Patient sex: F
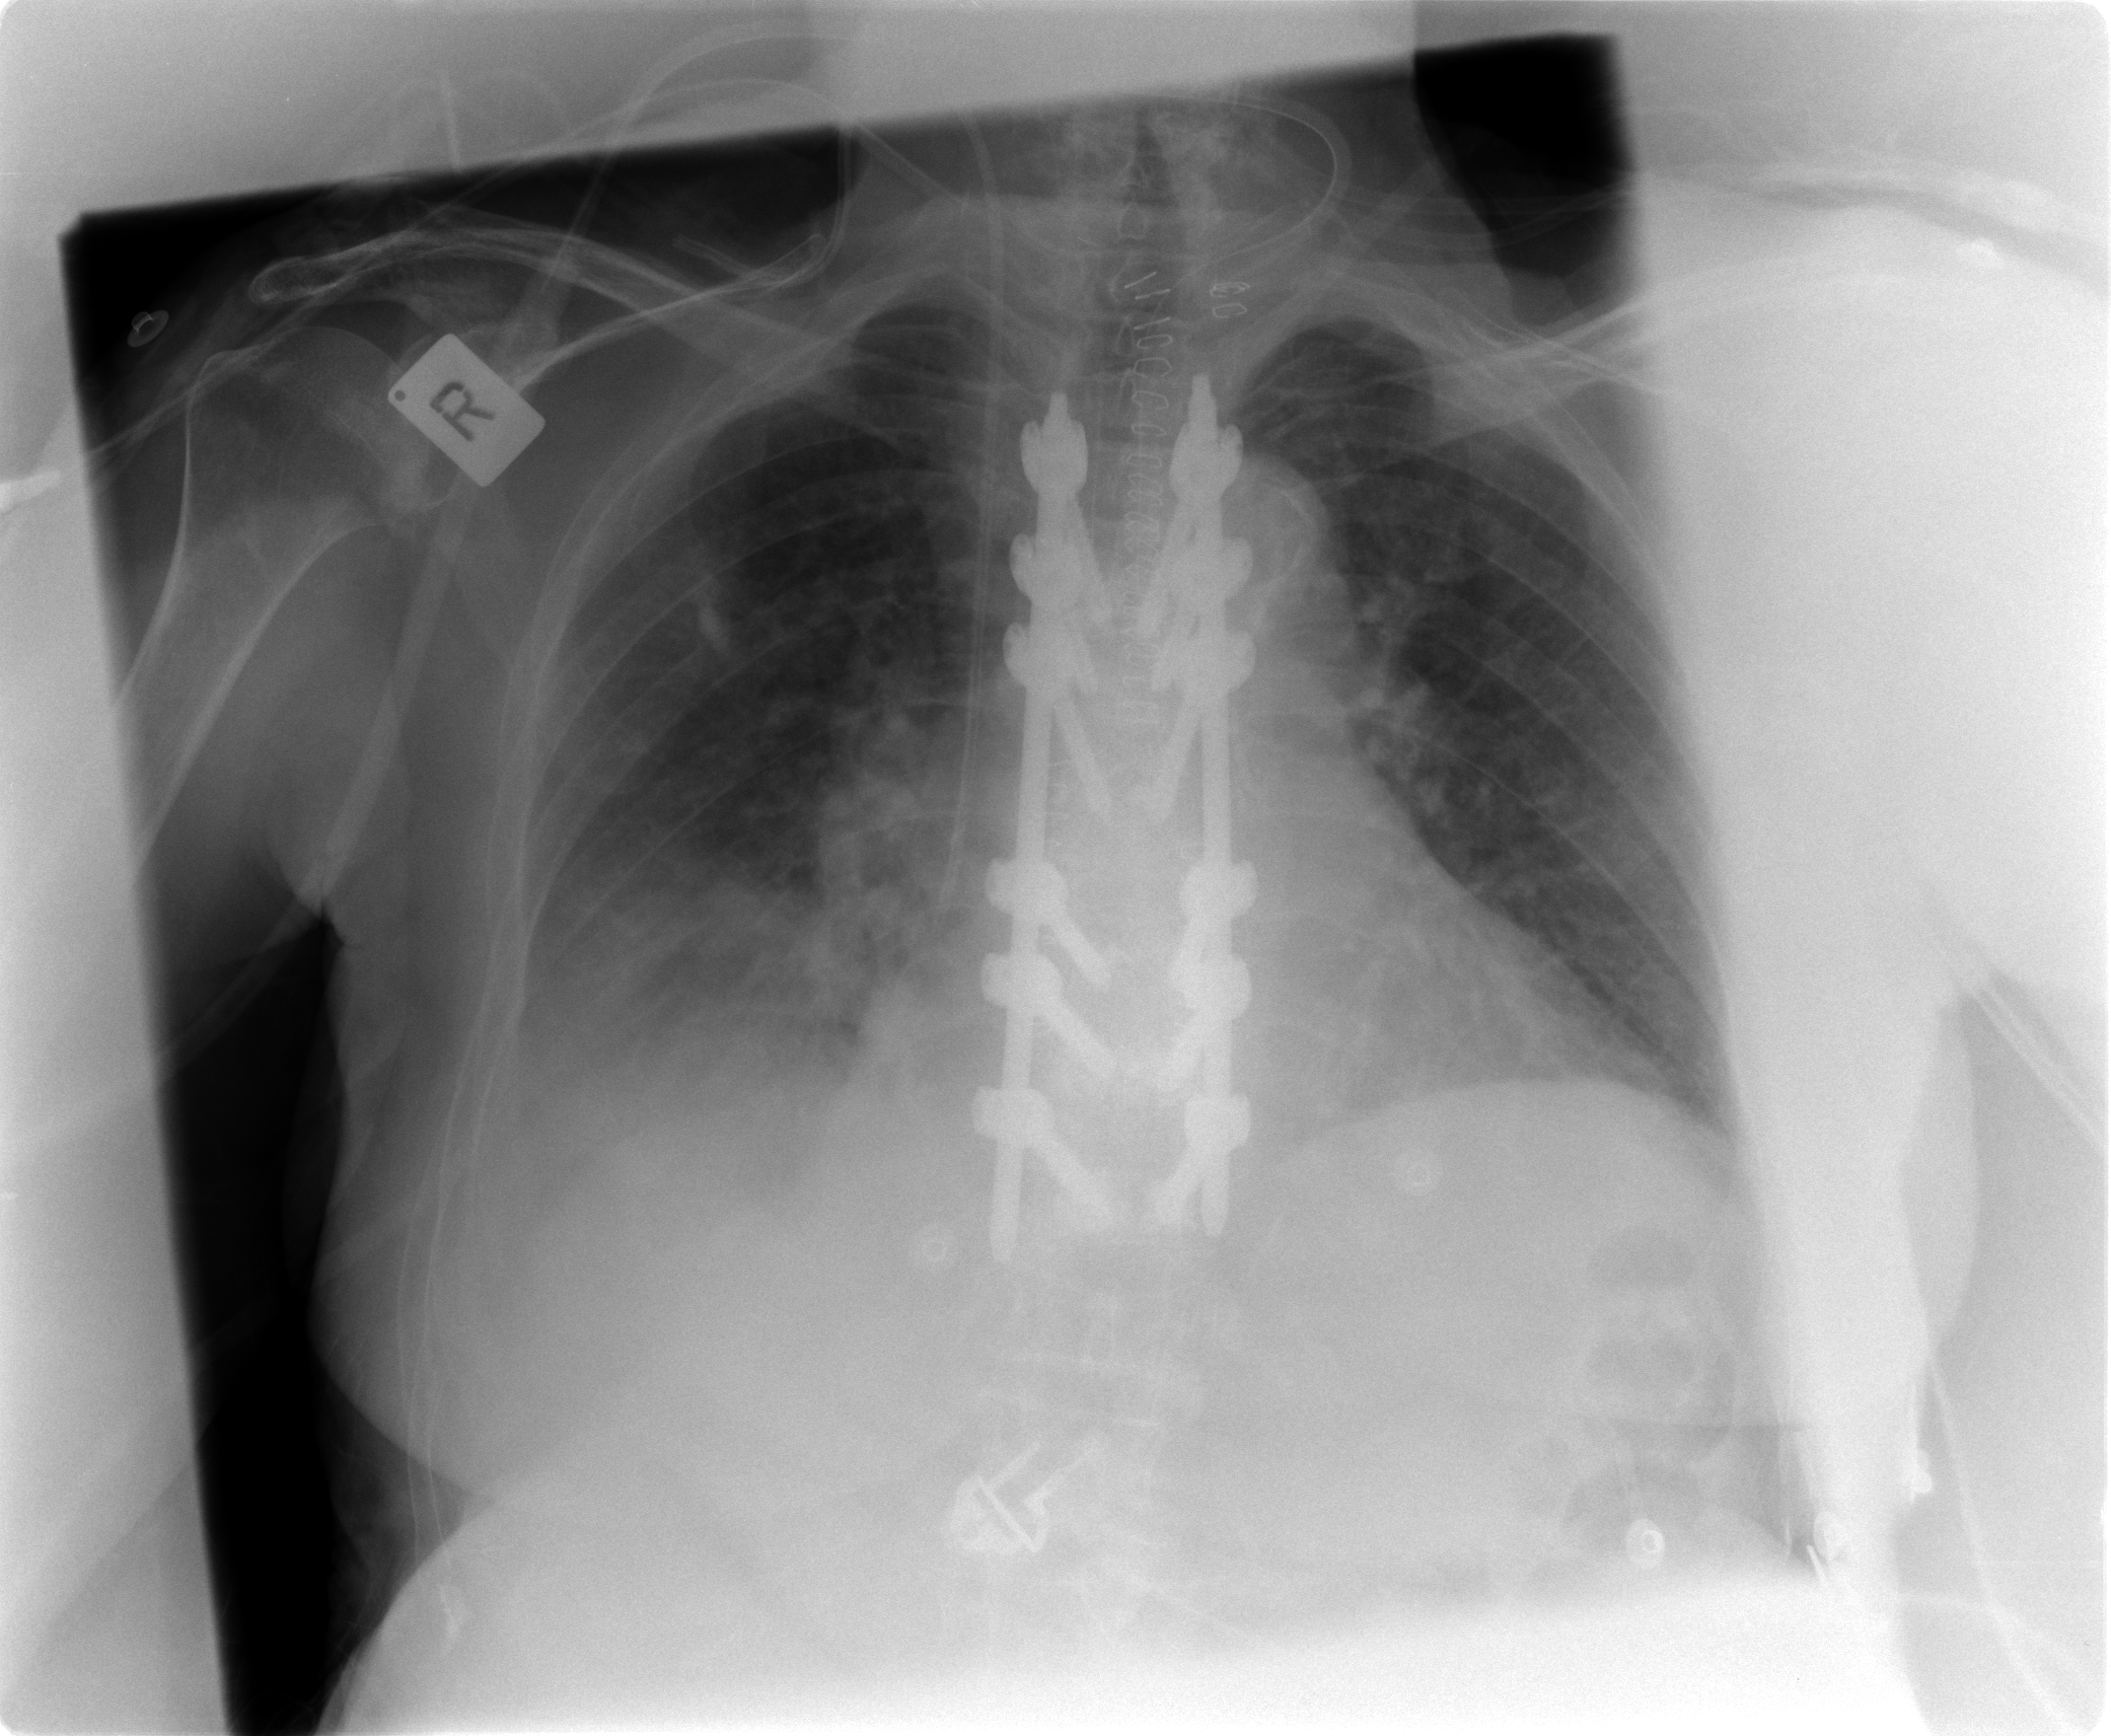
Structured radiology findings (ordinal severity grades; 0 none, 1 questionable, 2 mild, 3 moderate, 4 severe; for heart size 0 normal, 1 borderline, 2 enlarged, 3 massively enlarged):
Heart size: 2
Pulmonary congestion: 3
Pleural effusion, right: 2
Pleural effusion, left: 0
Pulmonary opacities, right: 1
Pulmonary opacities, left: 0
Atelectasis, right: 3
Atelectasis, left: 0